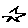
Label: star